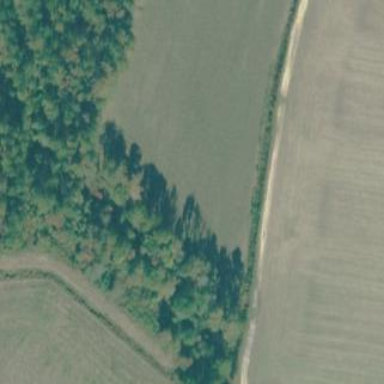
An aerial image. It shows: Mixed woodland with variety of leaf types and cycles.